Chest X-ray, AP view. Patient: 45 years old, sex F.
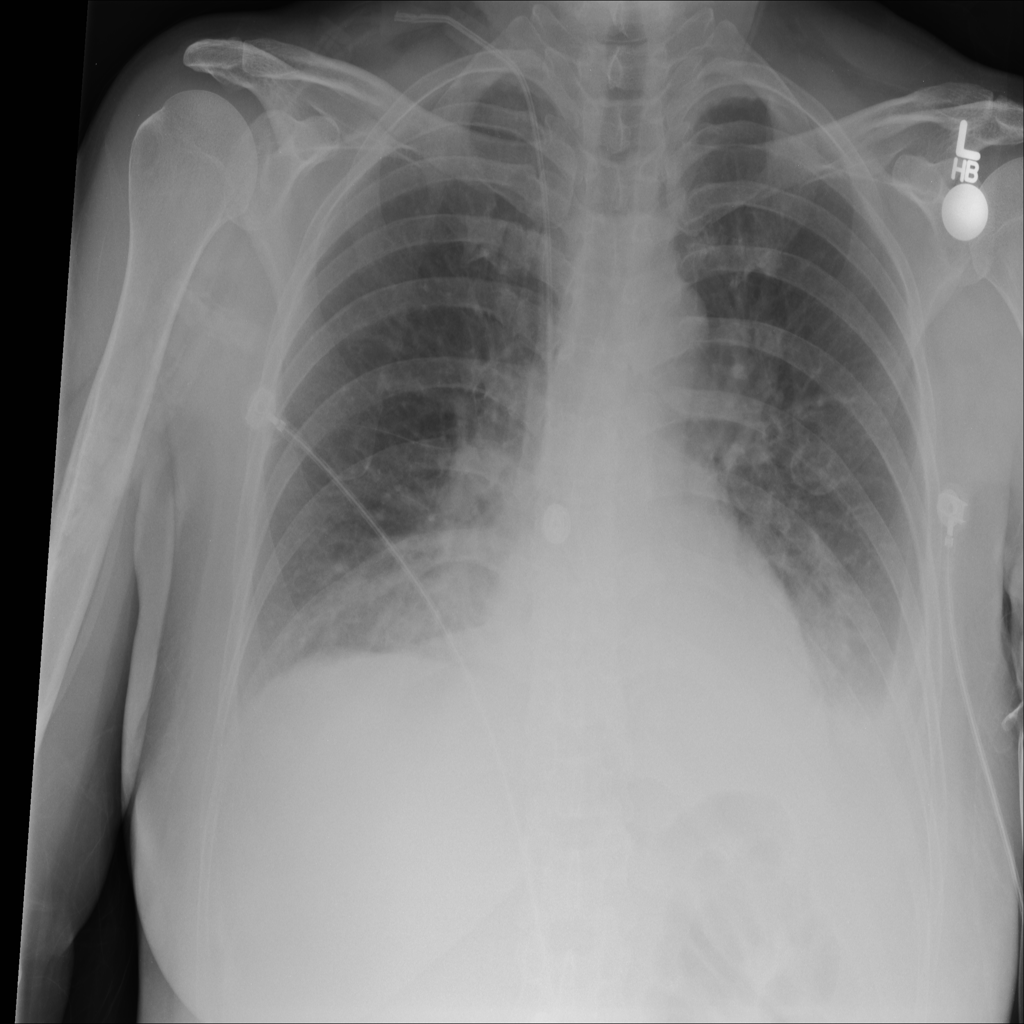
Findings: Effusion